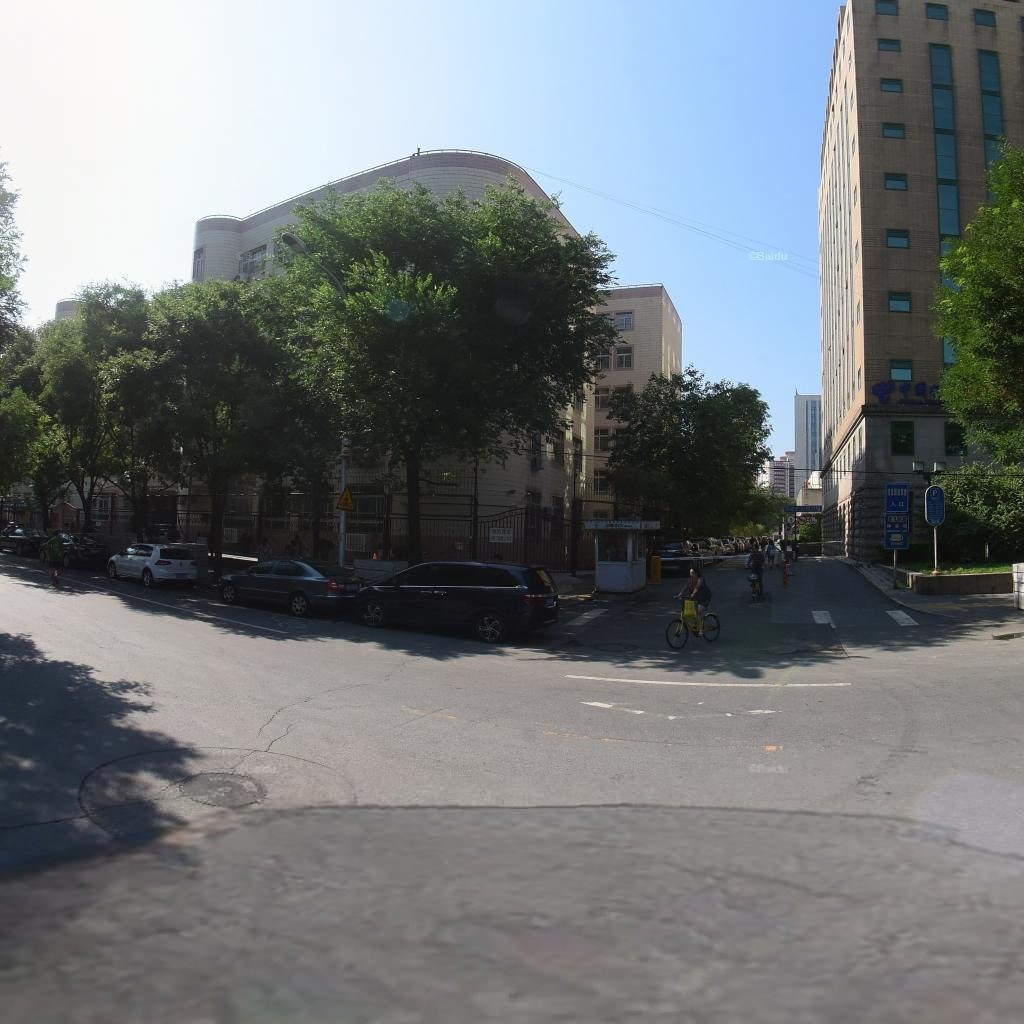
Region: Xicheng
Road damage annotations: manhole cover, longitudinal crack, longitudinal crack, longitudinal crack, manhole cover, transverse crack, transverse crack